Interaction volume radius: 5 \u00c5
Interaction volume height: 25 \u00c5
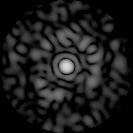
Disorder parameter: 0.7938